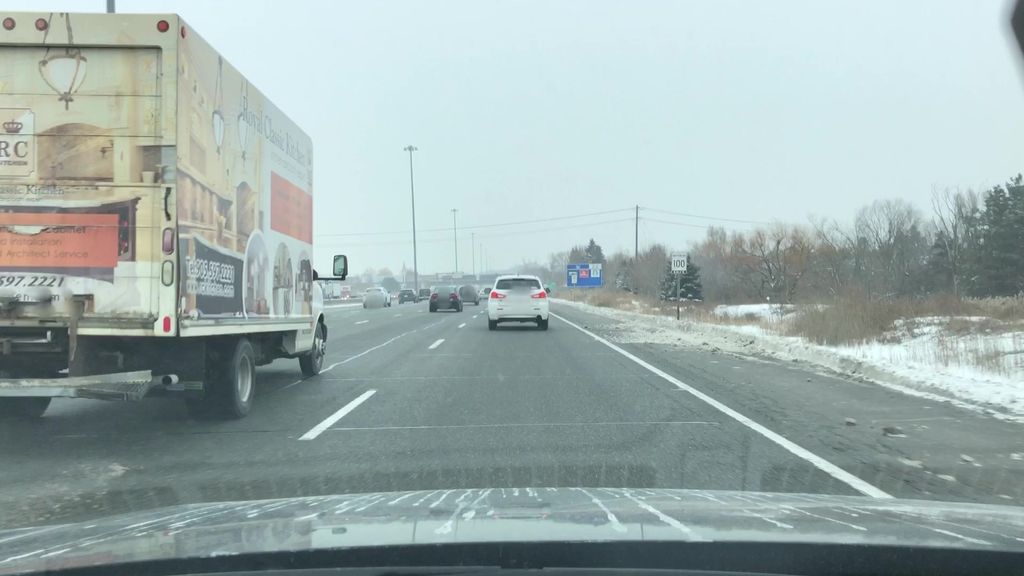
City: toronto